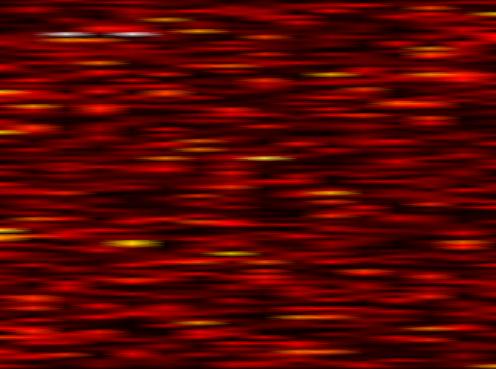
Label: FOFDM